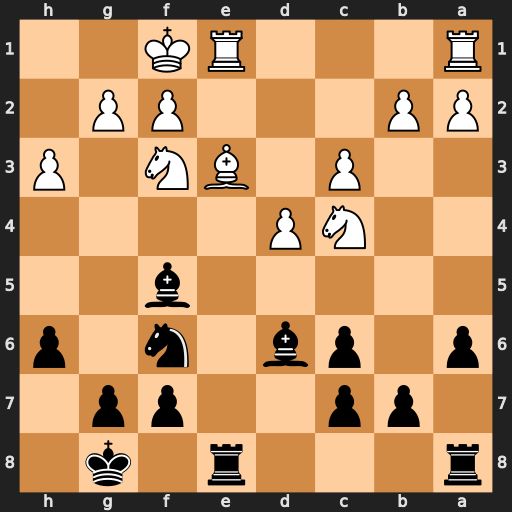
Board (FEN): r3r1k1/1pp2pp1/p1pb1n1p/5b2/2NP4/2P1BN1P/PP3PP1/R3RK2
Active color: b
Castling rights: -
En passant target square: -
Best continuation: Bd3+ Kg1 Bxc4